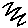
Label: zigzag